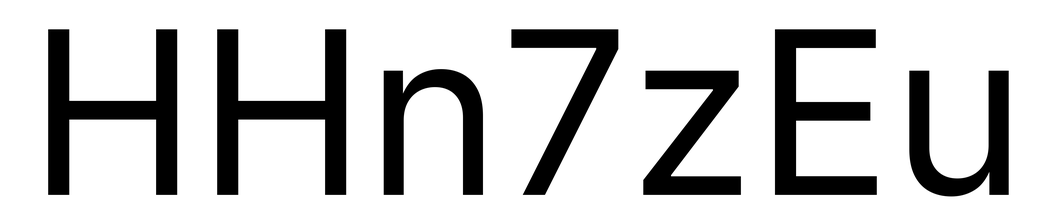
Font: Inter_Regular